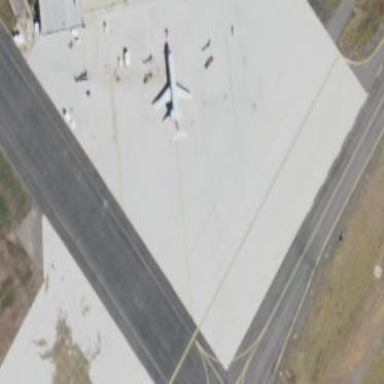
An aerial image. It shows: Concrete apron at the airport.